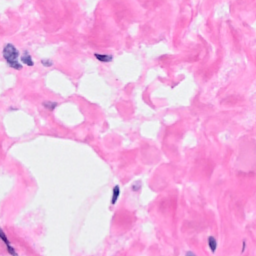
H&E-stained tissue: Breast